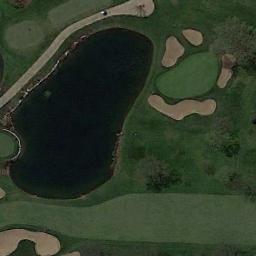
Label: golf_course